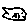
Label: fish